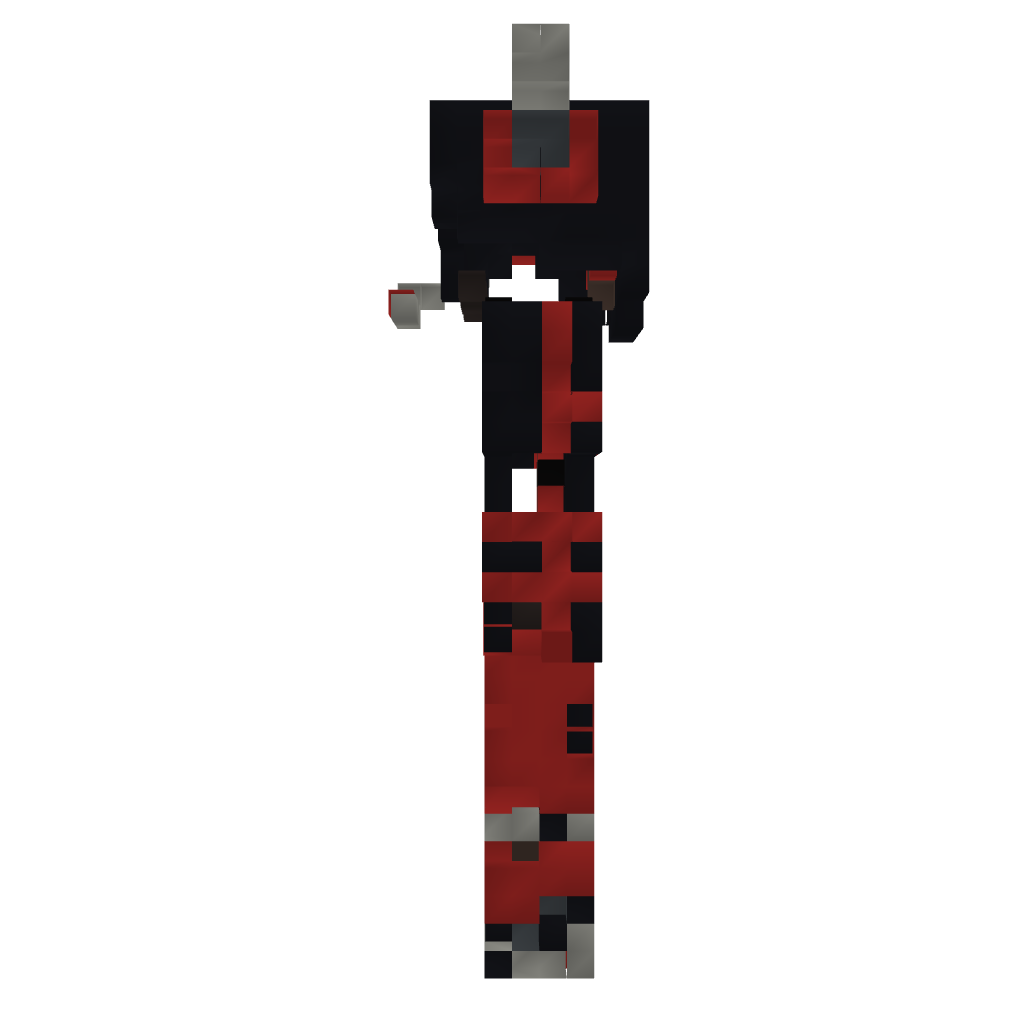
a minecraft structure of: My Skin Pixle Art